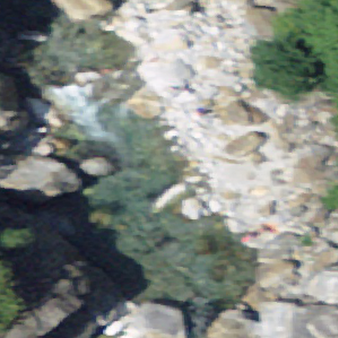
Label: bouldering_area